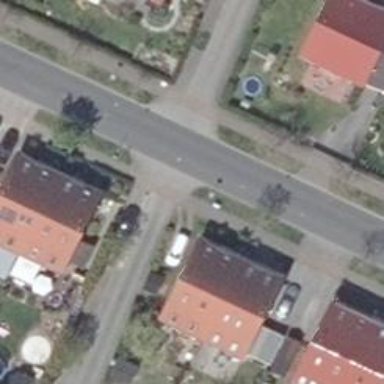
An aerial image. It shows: Residential road with asphalt surface. Both sides have sidewalks.